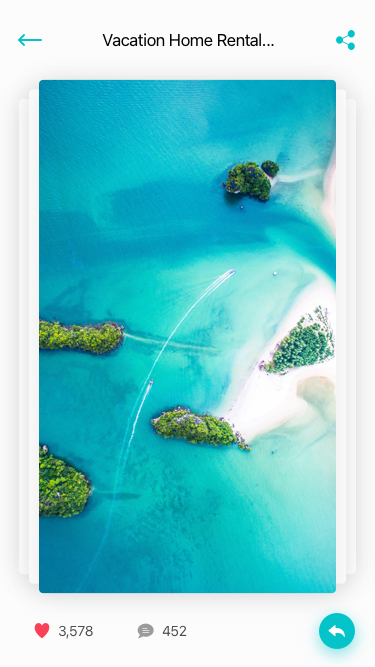
Text in this UI design:
Vacation Home Rental...
3,578
452